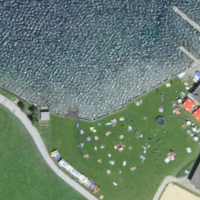
EUNIS habitat code: 14
Species observed at this site:
Corvus corone
Turdus philomelos
Fulica atra
Alcedo atthis
Anthus spinoletta
Dendrocopos major
Sambucus racemosa
Turdus viscivorus
Buteo buteo
Spinus spinus
Bistorta officinalis
Petasites albus
Cygnus olor
Erithacus rubecula
Phoenicurus ochruros
Sitta europaea
Certhia familiaris
Nucifraga caryocatactes
Falco tinnunculus
Picus viridis
Corvus corax
Periparus ater
Motacilla cinerea
Lophophanes cristatus
Anas platyrhynchos
Troglodytes troglodytes
Pyrrhula pyrrhula
Streptopelia decaocto
Fringilla coelebs
Regulus ignicapilla
Ptyonoprogne rupestris
Carduelis carduelis
Turdus merula
Tachymarptis melba
Geum rivale
Parus major
Hirundo rustica
Milvus migrans
Milvus milvus
Turdus pilaris
Pyrrhocorax graculus
Motacilla alba
Delichon urbicum